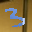
Label: 3